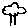
Label: tree